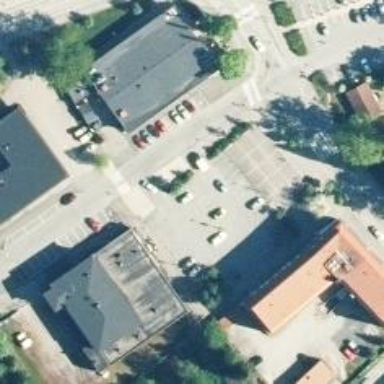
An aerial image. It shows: Marketplace.